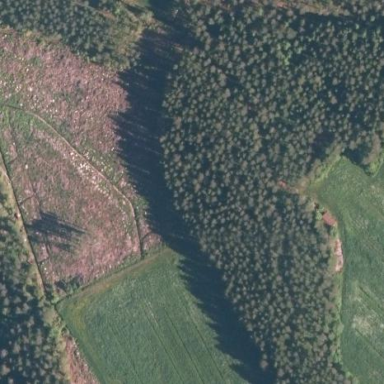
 likely man-made clearing in the landscape."